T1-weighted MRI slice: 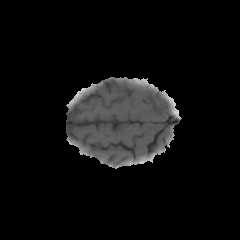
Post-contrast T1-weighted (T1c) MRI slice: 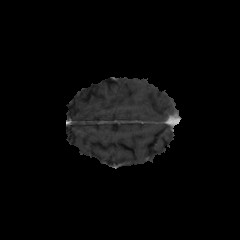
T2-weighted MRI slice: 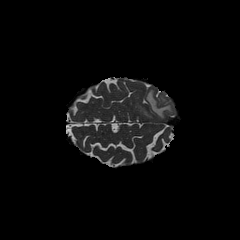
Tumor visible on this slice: yes